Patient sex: M
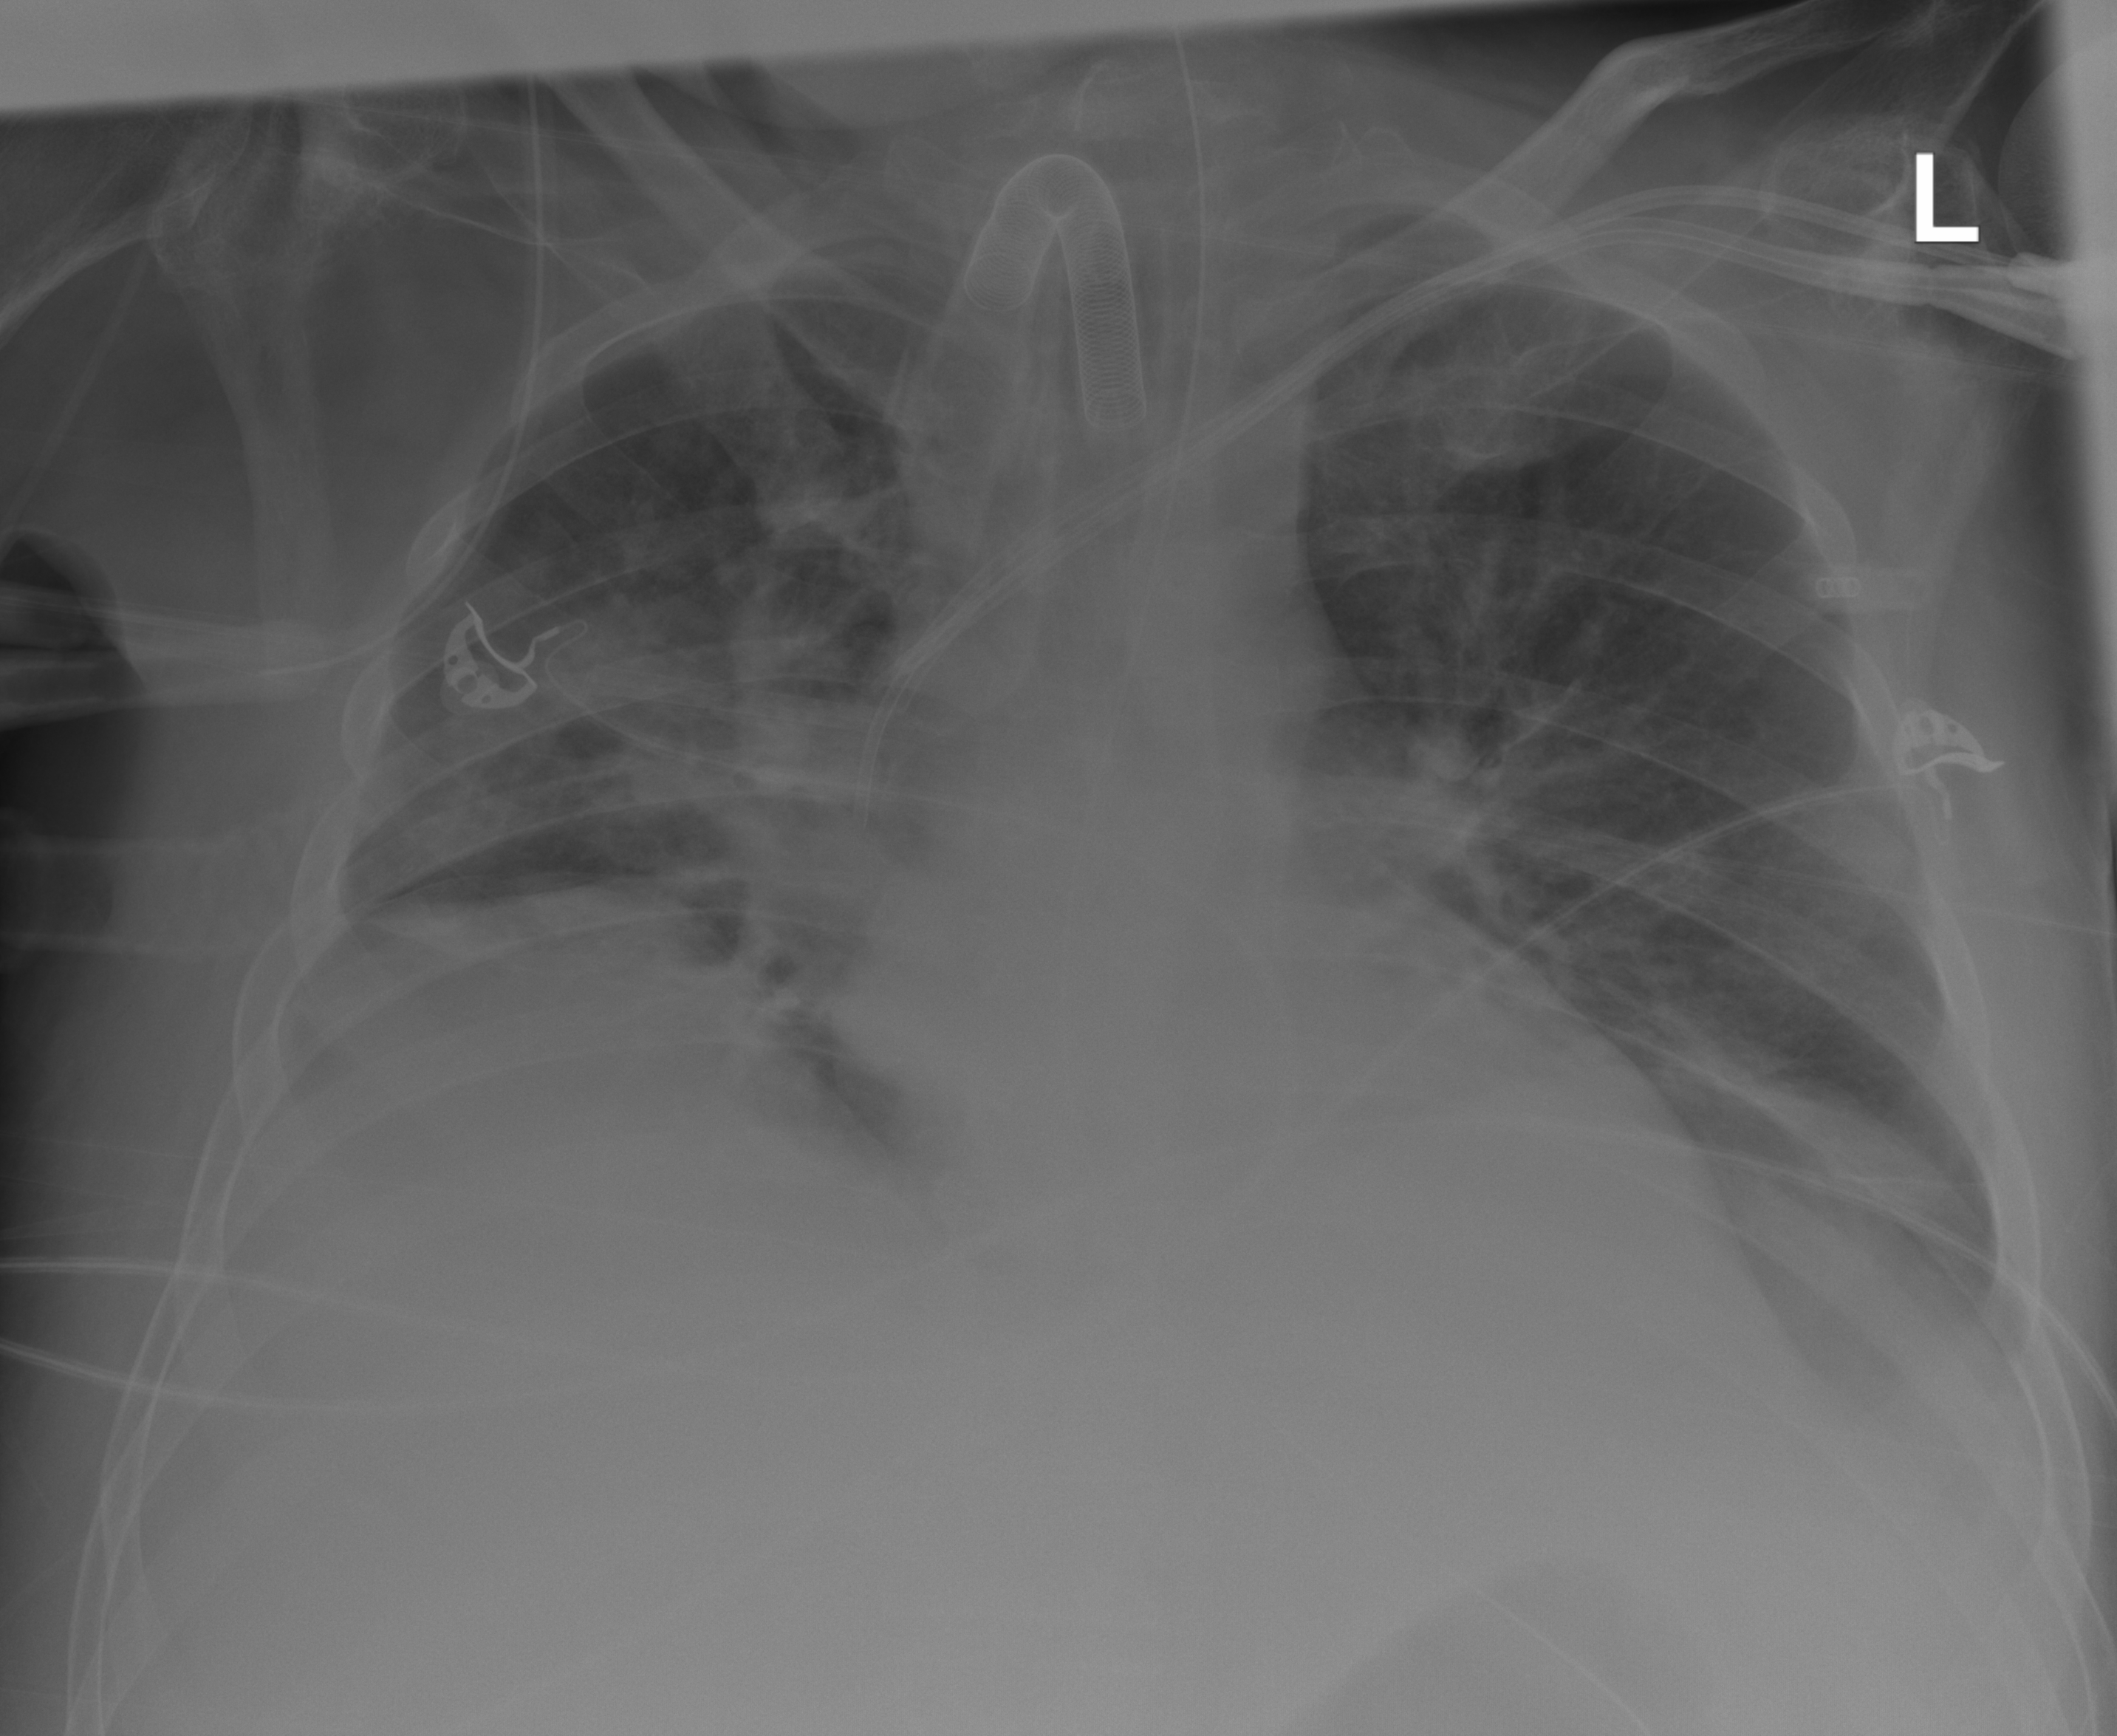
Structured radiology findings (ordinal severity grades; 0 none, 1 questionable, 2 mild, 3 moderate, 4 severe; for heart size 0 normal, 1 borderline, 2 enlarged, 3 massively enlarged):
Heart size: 2
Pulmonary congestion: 2
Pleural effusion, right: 2
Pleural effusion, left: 2
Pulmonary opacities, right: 2
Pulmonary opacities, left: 2
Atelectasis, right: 2
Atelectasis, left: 2